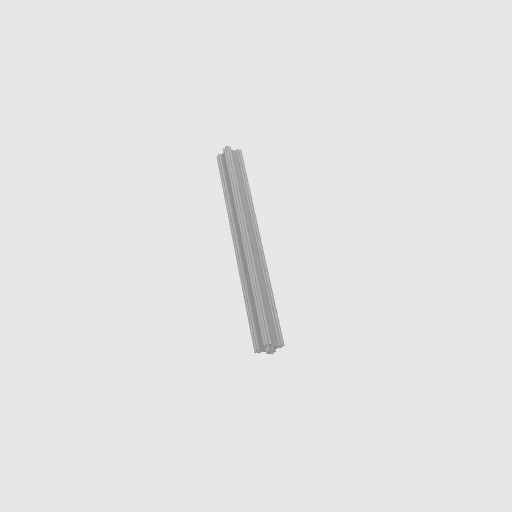
Part: GoRAIL264